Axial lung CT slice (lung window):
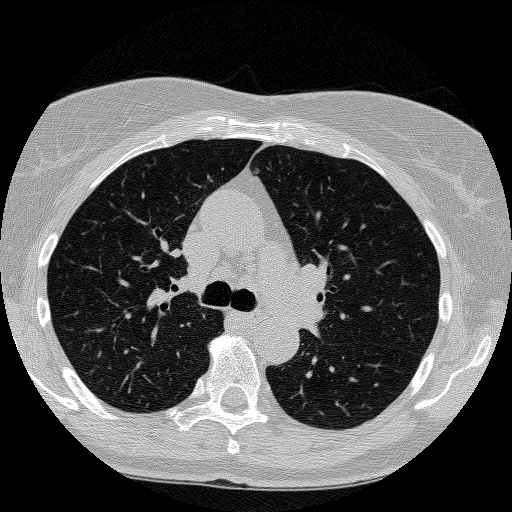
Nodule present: no